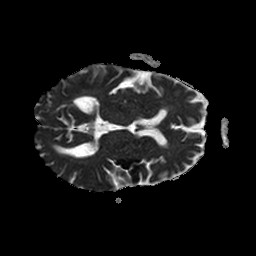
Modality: ADC
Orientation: axial
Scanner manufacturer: philips
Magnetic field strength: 1.5 T
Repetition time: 3.647 s
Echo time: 0.07078 s